Interaction volume radius: 10 \u00c5
Interaction volume height: 20 \u00c5
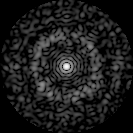
Disorder parameter: 0.7684